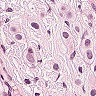
Metastatic tissue present: yes